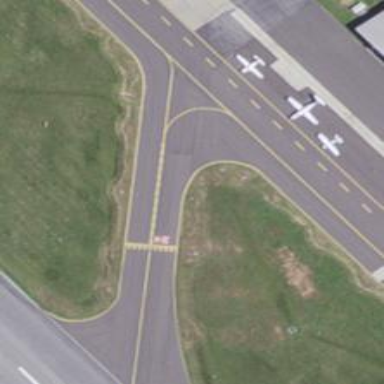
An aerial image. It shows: Image of taxiway at airport.